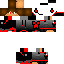
A male human skin with dark skin, wearing brown long hair dressed in a red hoodie and red pants, featuring a closed mouth.